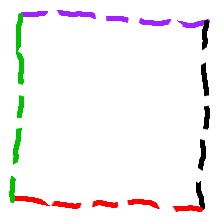
Shape: square